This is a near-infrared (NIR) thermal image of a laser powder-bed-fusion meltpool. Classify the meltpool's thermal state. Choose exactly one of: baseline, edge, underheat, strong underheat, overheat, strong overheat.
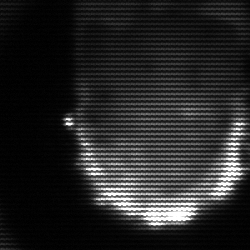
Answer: baseline